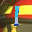
Label: 1